Aerial crown-view tile of a tropical tree (Barro Colorado Island, Panama), acquired 20240813:
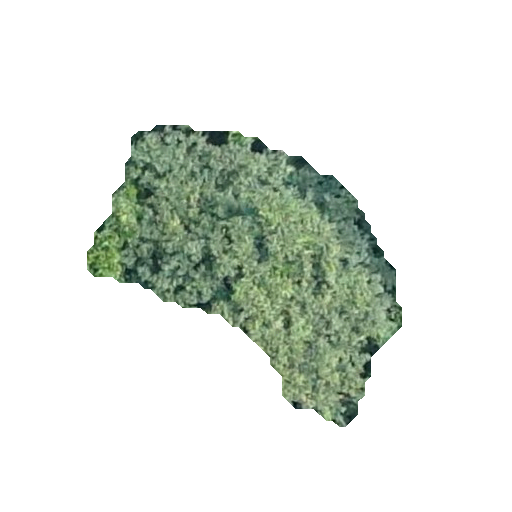
Species: Apeiba tibourbou
GBIF accepted scientific name: Apeiba tibourbou
Crown area: 80.45 m²